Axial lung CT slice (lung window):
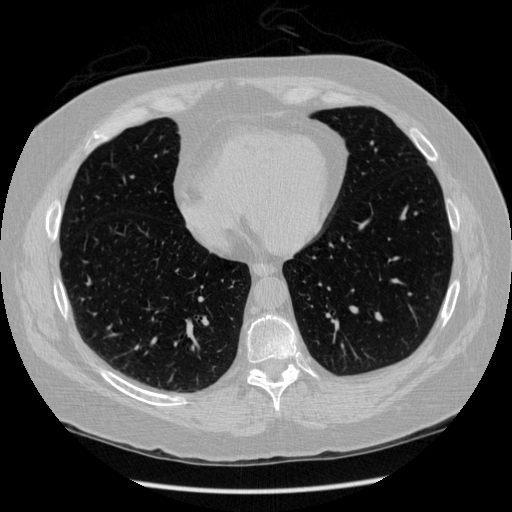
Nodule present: no